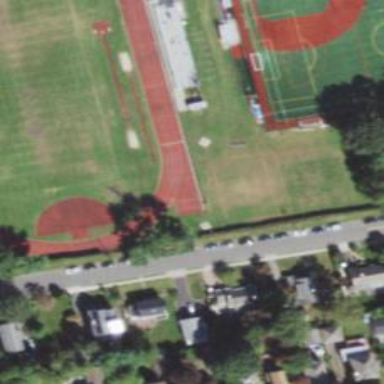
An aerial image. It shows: Track in leisure land.